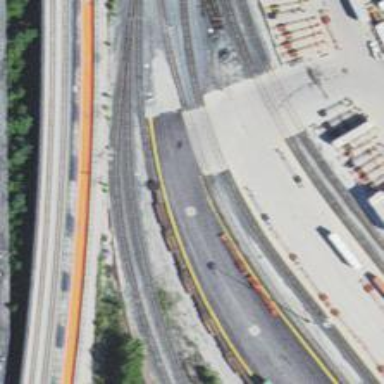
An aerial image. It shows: Railway yard used for servicing trains.